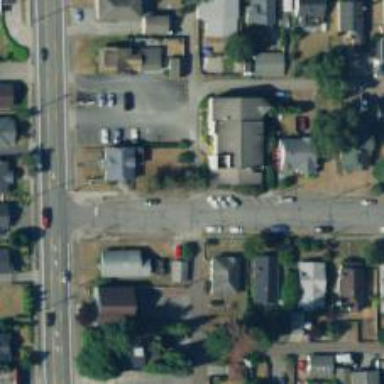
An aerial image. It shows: Alley classified as service road.